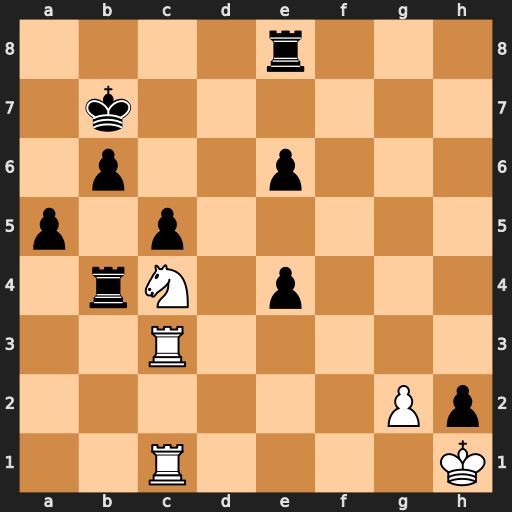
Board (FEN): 4r3/1k6/1p2p3/p1p5/1rN1p3/2R5/6Pp/2R4K
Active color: w
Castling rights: -
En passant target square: -
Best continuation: Nd6+ Kc6 Nxe8